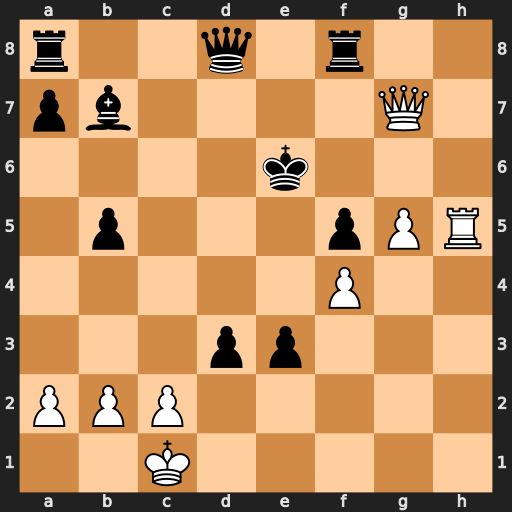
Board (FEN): r2q1r2/pb4Q1/4k3/1p3pPR/5P2/3pp3/PPP5/2K5
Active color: w
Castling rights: -
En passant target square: -
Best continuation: Rh6+ Rf6 Rxf6+ Qxf6 Qxf6+